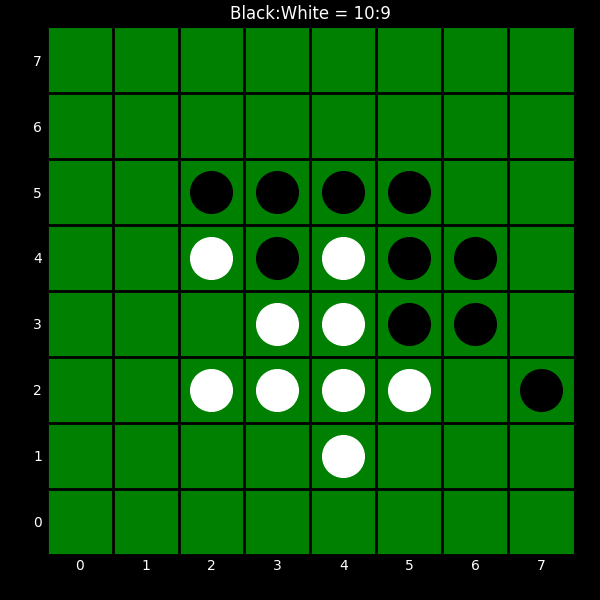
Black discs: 10
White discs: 9